Question: there is a lot of similiar questions, but I have a problem that I want to trigger event which is already set. The code on the page is:
'''
<a class="btn-medium btn-primary TradeCurrencyModalBtn">Start</a>
'''
I used Visual Event plugin and it showed this:

As you can see, the button has his own function set.
But my code does nothing:
'''
$( document ).ready(function() {
$("a.btn-medium btn-primary TradeCurrencyModalBtn").trigger("click");
});
'''
When I click on (in the picture), it triggers perfectly.
This is what I tried (none of them working):
'''
$("a.btn-medium btn-primary TradeCurrencyModalBtn")[0].trigger("click");
$("a.btn-medium btn-primary TradeCurrencyModalBtn")[0].click();
$("a.btn-medium btn-primary TradeCurrencyModalBtn").click();
'''
I even tried deleting all other elements, still not triggering from my code. Any ideas?
I have implemented the latest JQuery.
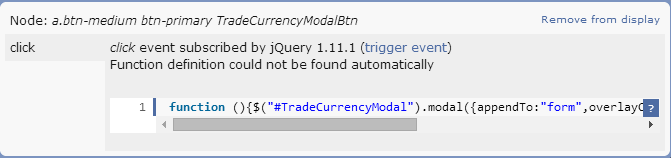
Answer: your selector is wrong.
do like this:
'''
$("a.btn-medium.btn-primary.TradeCurrencyModalBtn").trigger("click");
// tirgger click for anchor tag which has class btn-medium btn-primary TradeCurrencyModalBtn
'''
as you are trying to fire click for anchor which has all these classes.